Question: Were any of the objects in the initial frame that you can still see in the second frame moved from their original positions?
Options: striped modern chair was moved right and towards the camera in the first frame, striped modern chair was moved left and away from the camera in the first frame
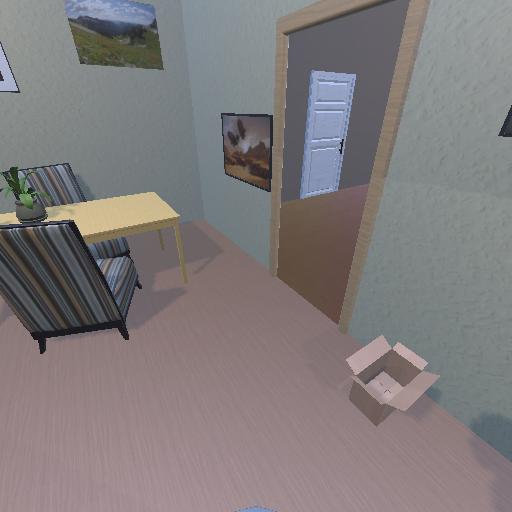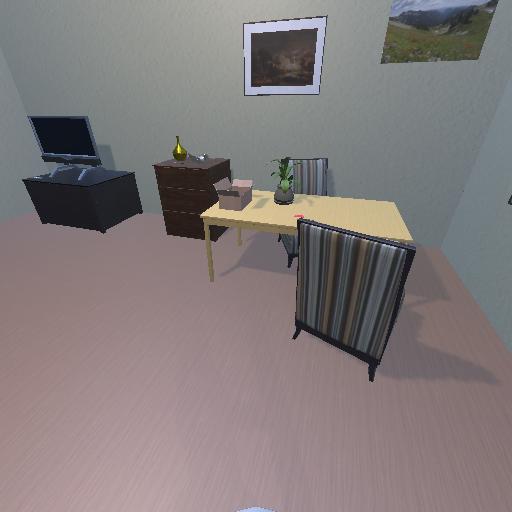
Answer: striped modern chair was moved right and towards the camera in the first frame